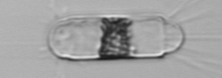
Label: Corethron_hystrix